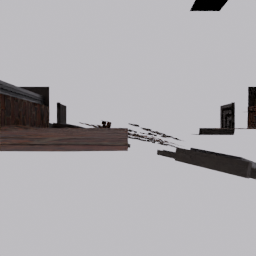
Label: architecture